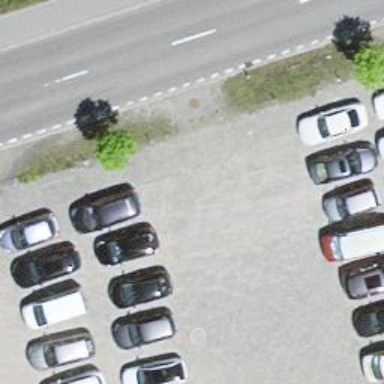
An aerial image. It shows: Parking aisle designated as service road.